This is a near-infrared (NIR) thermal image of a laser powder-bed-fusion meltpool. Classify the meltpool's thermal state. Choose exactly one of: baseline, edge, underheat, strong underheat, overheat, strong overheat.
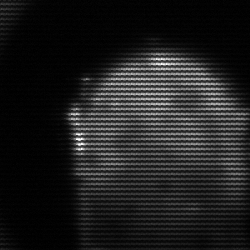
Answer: edge